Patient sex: F
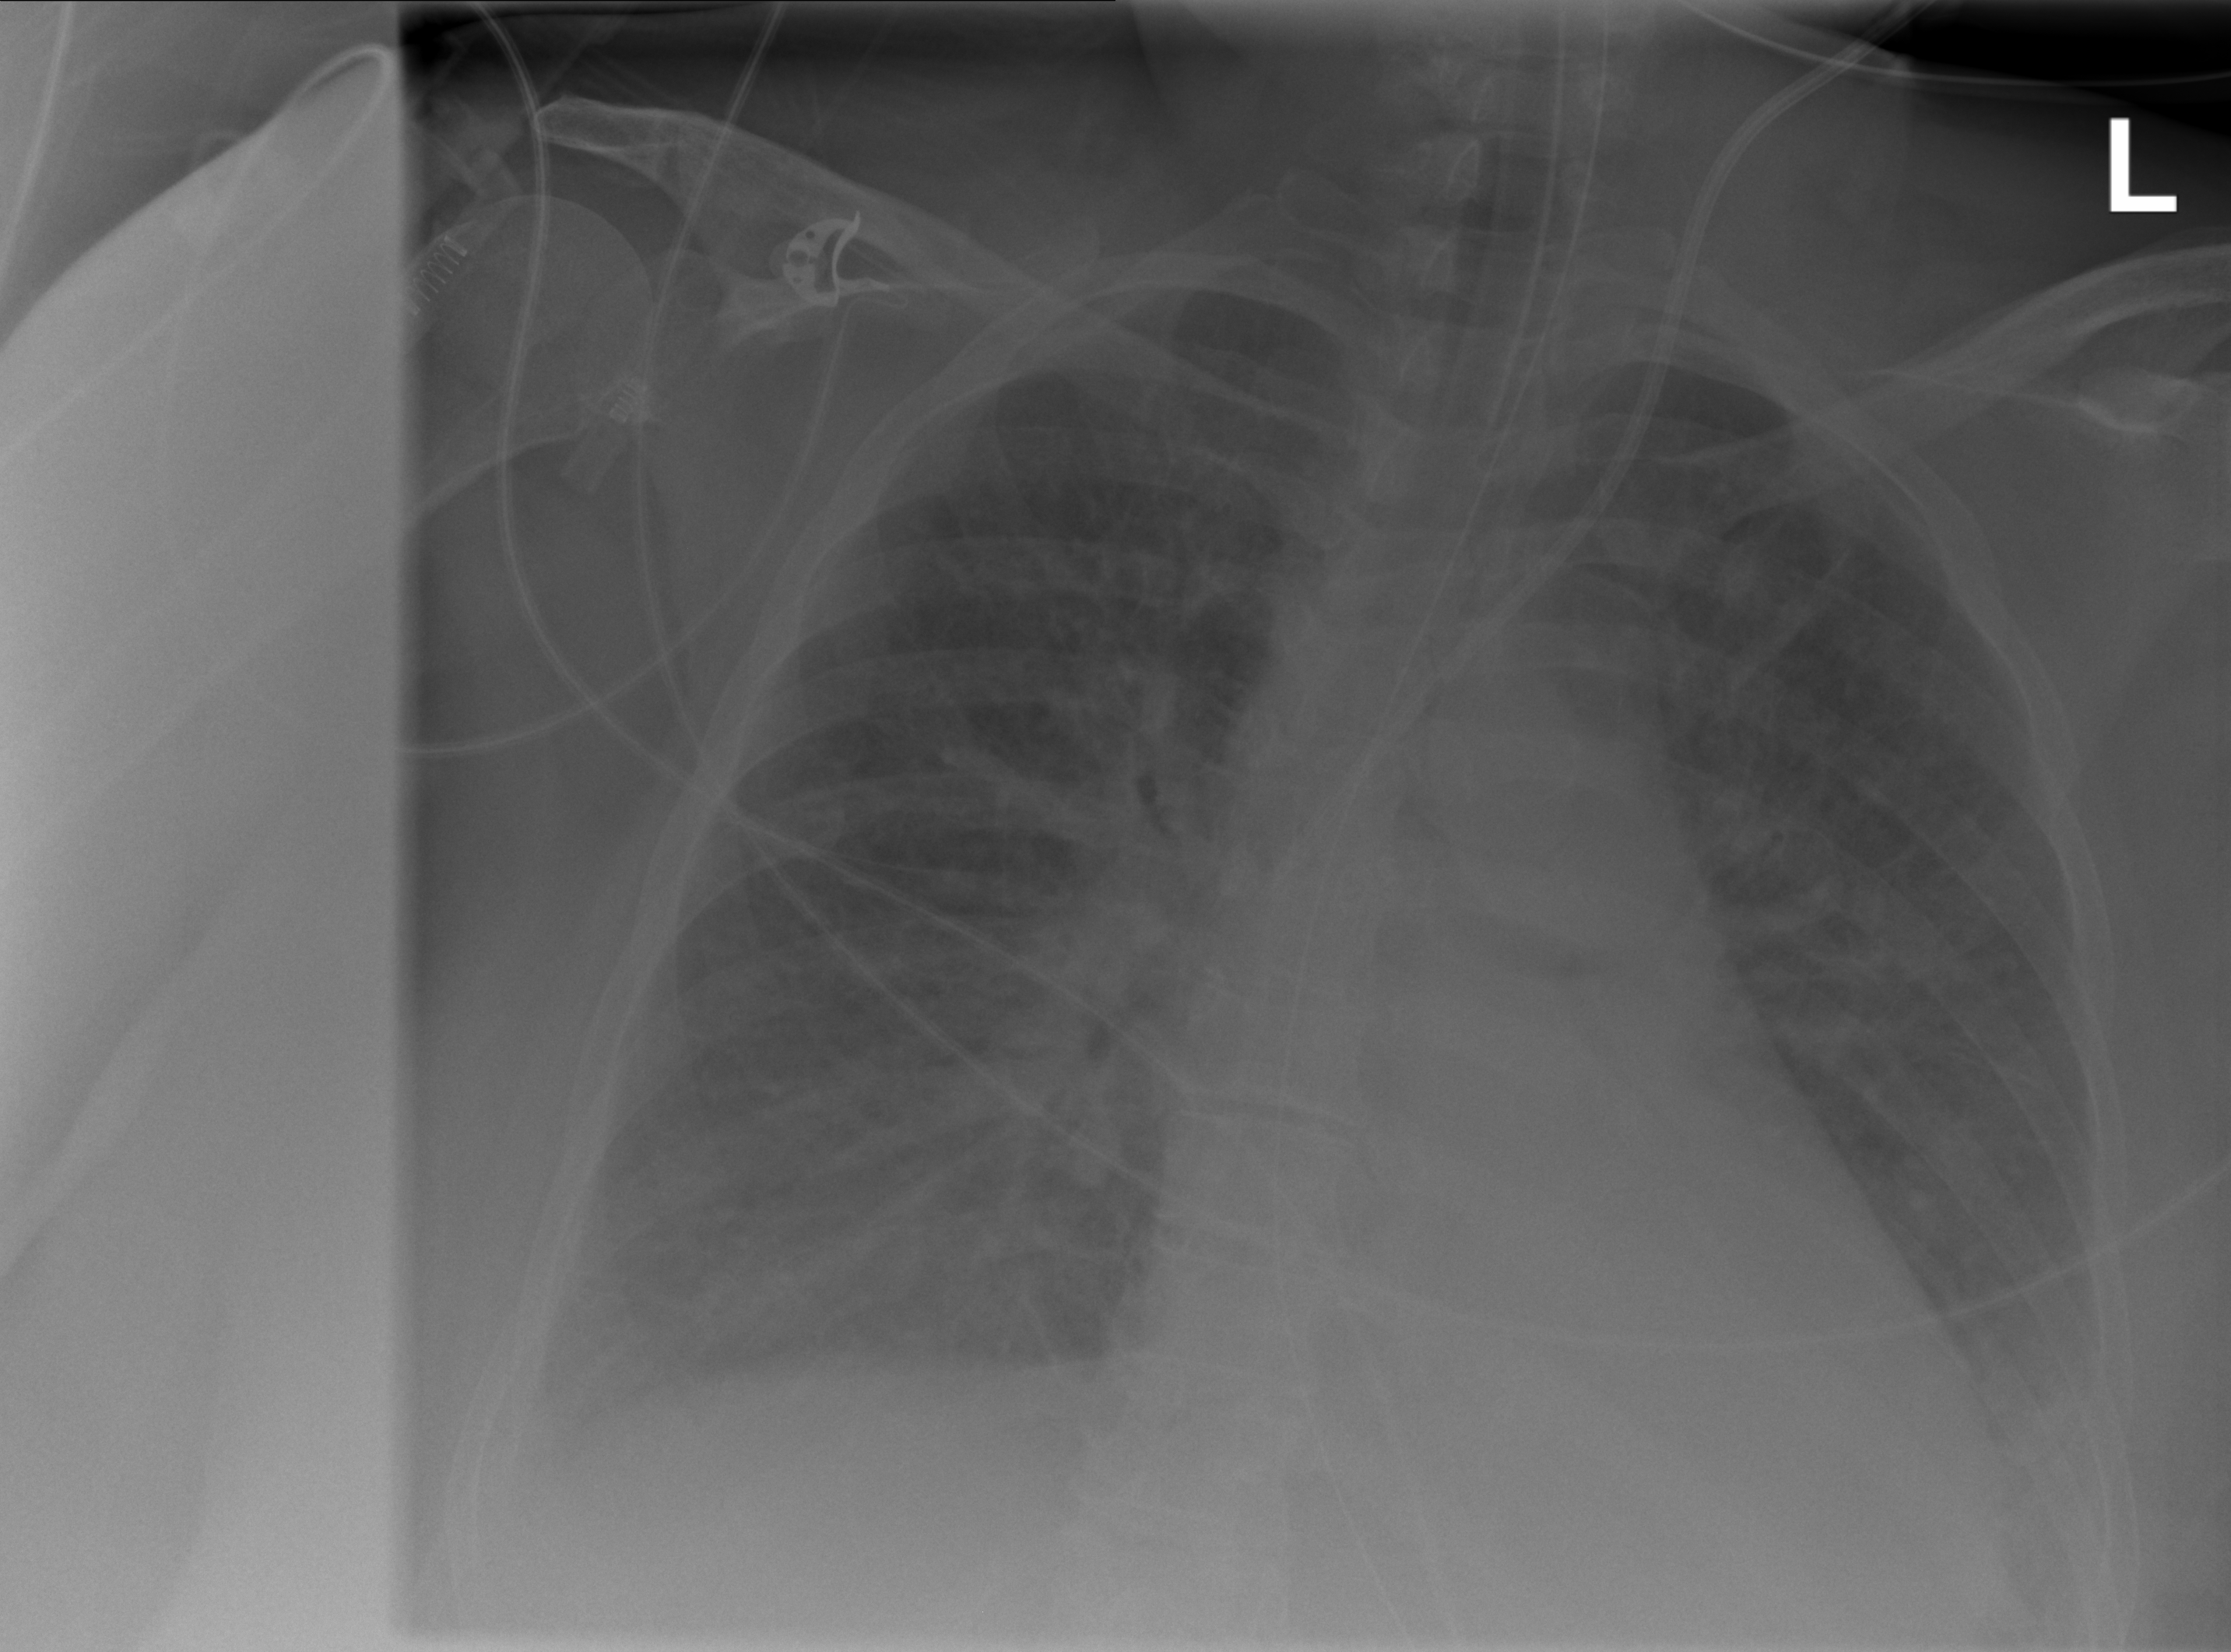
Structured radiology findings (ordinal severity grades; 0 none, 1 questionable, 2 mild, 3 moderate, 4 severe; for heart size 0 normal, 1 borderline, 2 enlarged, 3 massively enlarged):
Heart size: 1
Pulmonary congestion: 2
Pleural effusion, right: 2
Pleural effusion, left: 2
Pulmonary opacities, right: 2
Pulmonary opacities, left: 2
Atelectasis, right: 2
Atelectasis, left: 2